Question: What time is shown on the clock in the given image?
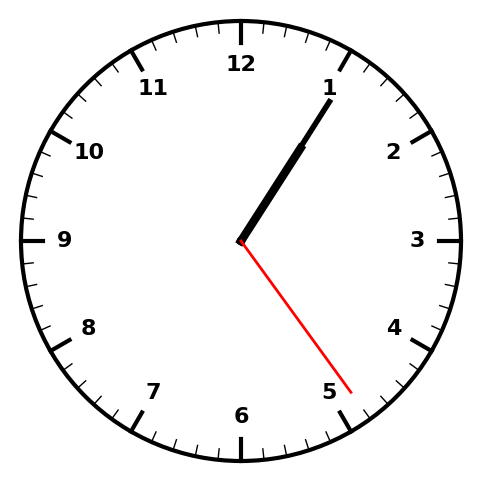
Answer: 01:05:24